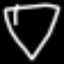
Label: diamond